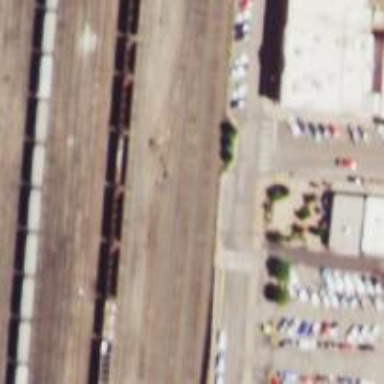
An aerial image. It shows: Railway siding for service.